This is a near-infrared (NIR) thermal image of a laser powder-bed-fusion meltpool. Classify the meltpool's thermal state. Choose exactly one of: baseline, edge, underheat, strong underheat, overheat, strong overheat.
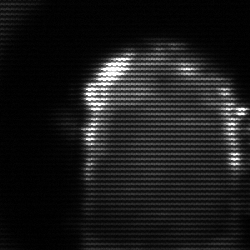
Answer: baseline